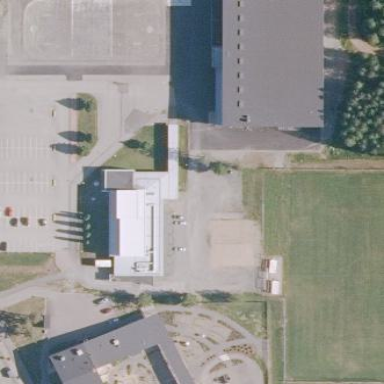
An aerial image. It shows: Sports center with multiple sports facilities.